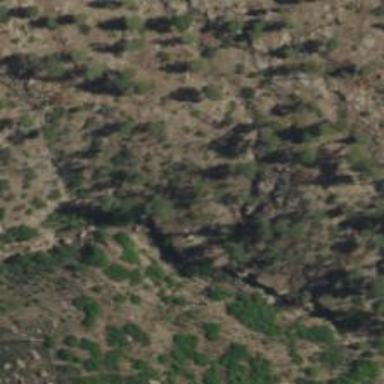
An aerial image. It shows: Cliff in nature.